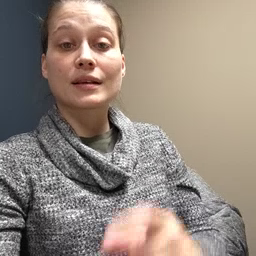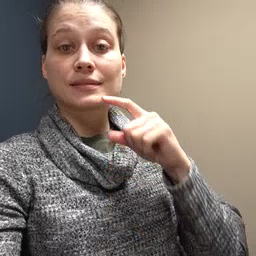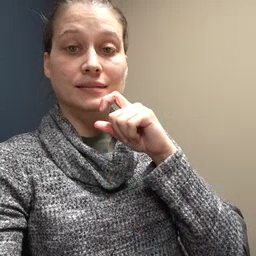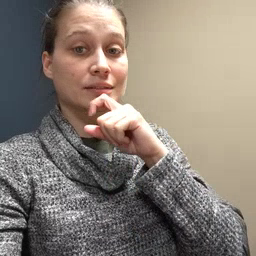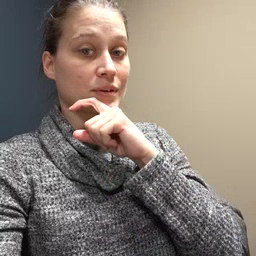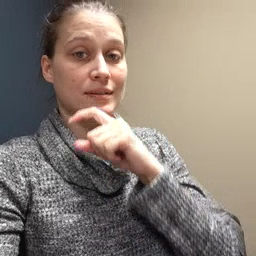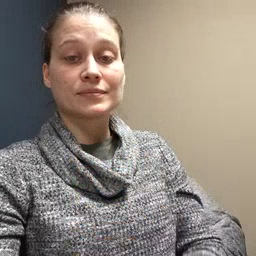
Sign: cereal